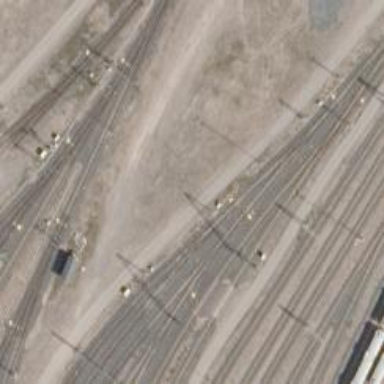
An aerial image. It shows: Rail yard with electrified contact lines for the trains.